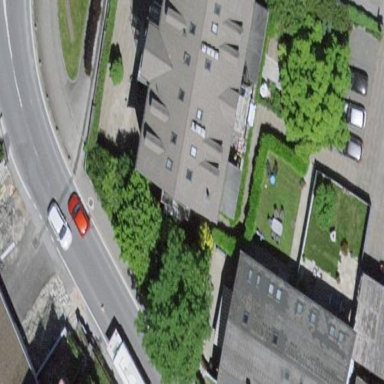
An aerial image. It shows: Building with gabled roof made of tiles. The roof orientation is along the building.